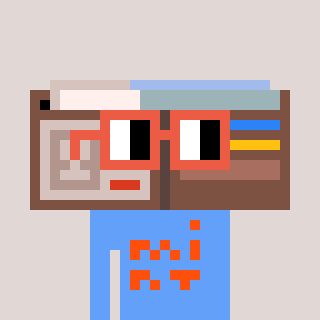
a pixel art character with square orange glasses, a wallet-shaped head and a blue-colored body on a warm background